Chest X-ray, PA view. Patient: 17 years old, sex M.
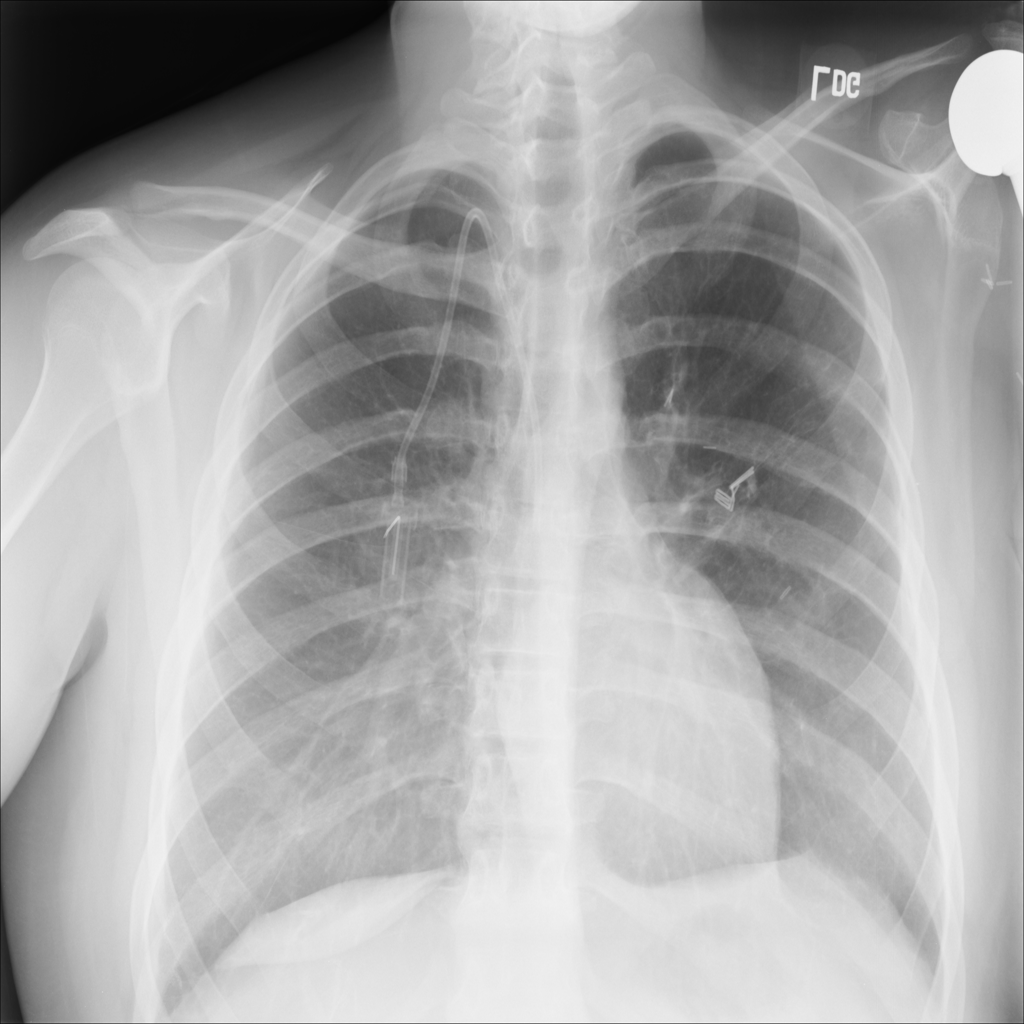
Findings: No Finding